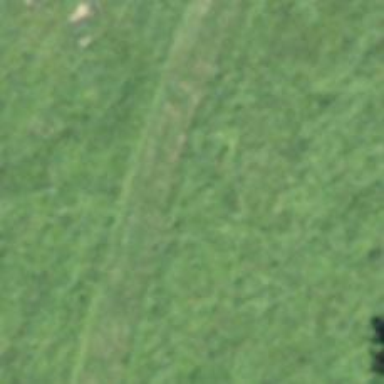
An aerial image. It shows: Track with grade5 tracktype.